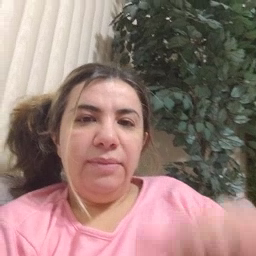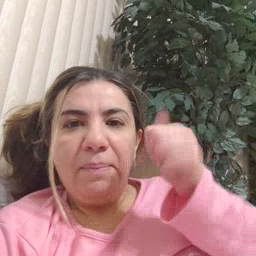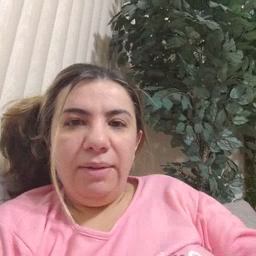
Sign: tomorrow